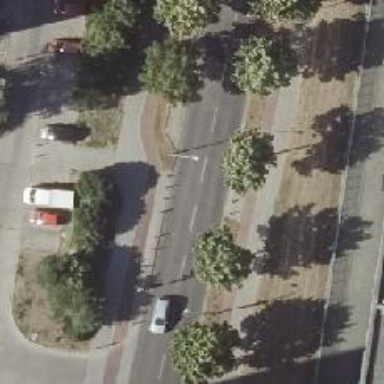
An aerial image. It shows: Unmarked crossing on footway.